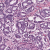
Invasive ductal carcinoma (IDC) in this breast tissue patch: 1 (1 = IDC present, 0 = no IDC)